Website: slack
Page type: payment
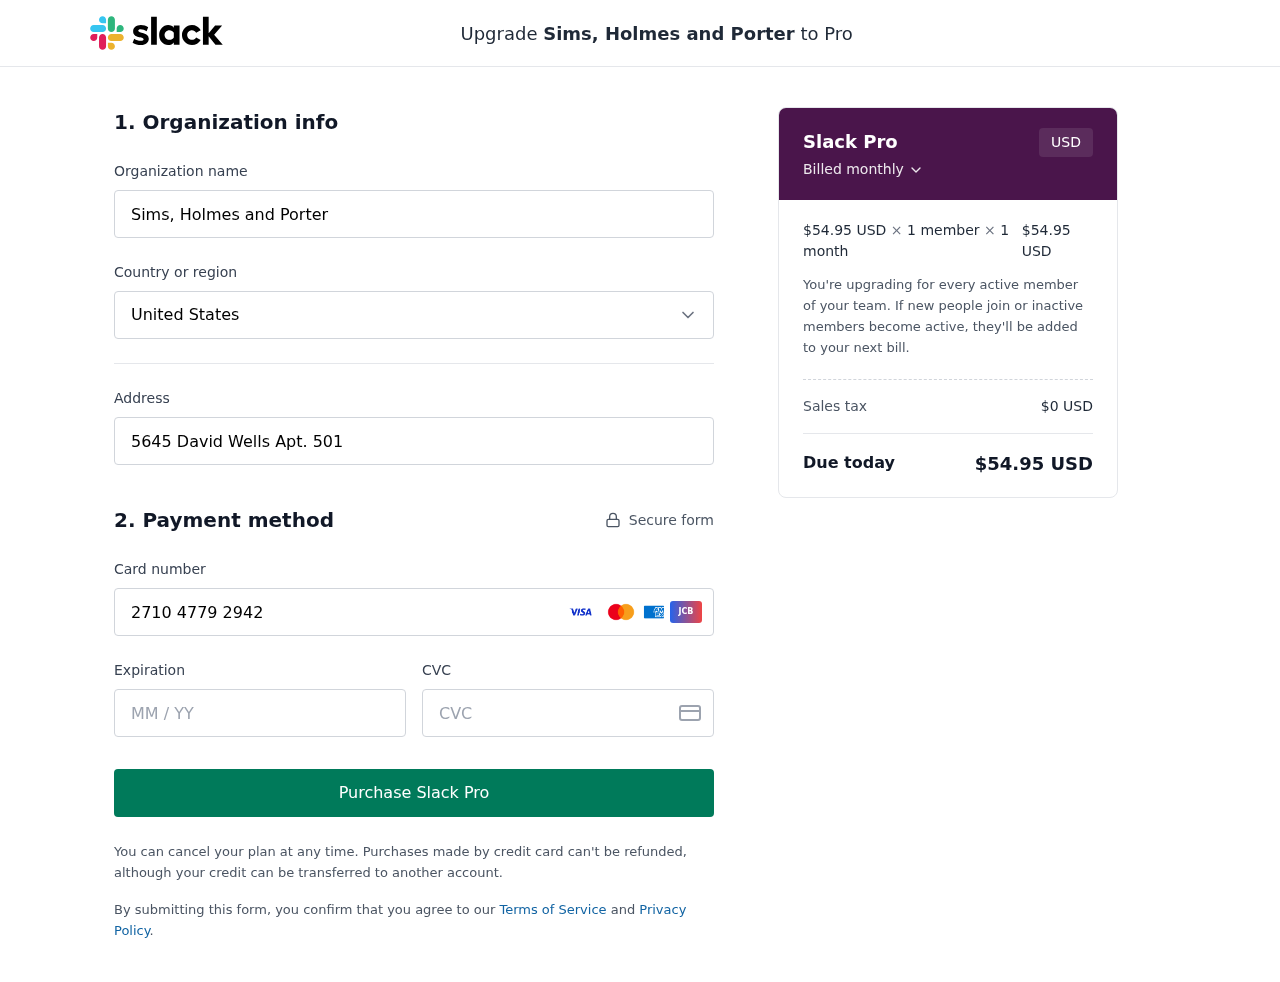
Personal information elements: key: PII_CARD_CVV
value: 625
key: PII_CARD_EXPIRY
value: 01/29
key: PII_CARD_NUMBER
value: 2710 4779 2942 8289
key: PII_COMPANY
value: Sims, Holmes and Porter
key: PII_COUNTRY
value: United States
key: PII_STREET
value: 5645 David Wells Apt. 501
Product elements: key: PRODUCT1_PRICE
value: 54.95
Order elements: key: ORDER_SUBTOTAL
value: $54.95 USD
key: ORDER_TAX
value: $0 USD
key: ORDER_TOTAL
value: $54.95 USD